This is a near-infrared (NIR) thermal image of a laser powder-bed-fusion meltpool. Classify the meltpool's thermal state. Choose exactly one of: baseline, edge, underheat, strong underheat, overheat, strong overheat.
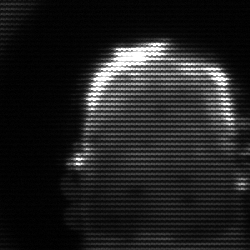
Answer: baseline